Field crop: tomato
Growth stage: 1
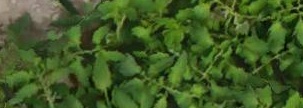
Species: tomato